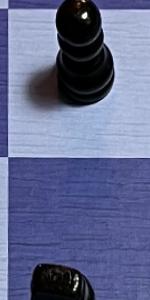
Label: Empty